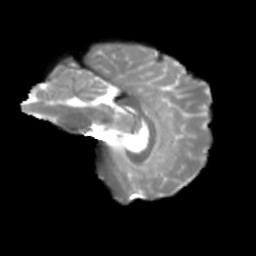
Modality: T2w
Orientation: sagittal
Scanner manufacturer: siemens
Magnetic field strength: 3 T
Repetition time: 4 s
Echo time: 0.0594 s